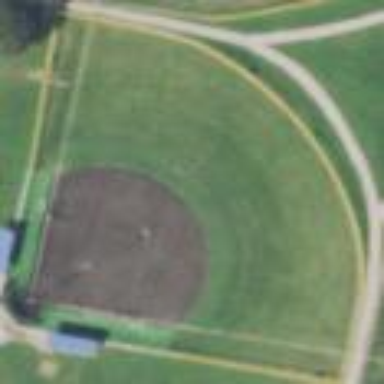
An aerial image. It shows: Baseball pitch for leisure land activities.